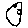
Label: moon